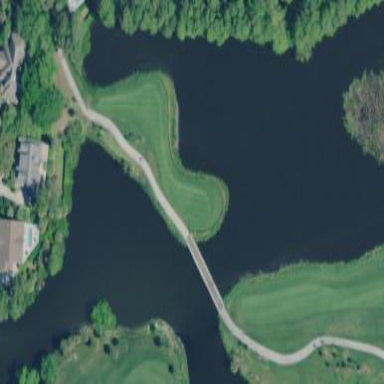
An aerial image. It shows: Well-maintained grass fairway on golf course.